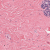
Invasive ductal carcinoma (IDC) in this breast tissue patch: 0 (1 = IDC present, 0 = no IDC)